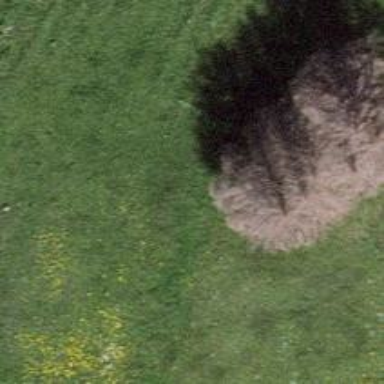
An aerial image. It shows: Grassy path.